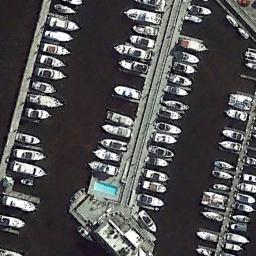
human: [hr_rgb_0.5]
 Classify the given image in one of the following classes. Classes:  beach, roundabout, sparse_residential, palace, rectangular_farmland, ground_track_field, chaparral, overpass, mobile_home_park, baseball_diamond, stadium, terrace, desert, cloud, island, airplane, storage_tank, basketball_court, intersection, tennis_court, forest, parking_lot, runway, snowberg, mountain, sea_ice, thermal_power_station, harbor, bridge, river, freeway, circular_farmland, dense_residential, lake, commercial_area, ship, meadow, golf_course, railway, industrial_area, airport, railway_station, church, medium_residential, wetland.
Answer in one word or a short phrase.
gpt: harbor